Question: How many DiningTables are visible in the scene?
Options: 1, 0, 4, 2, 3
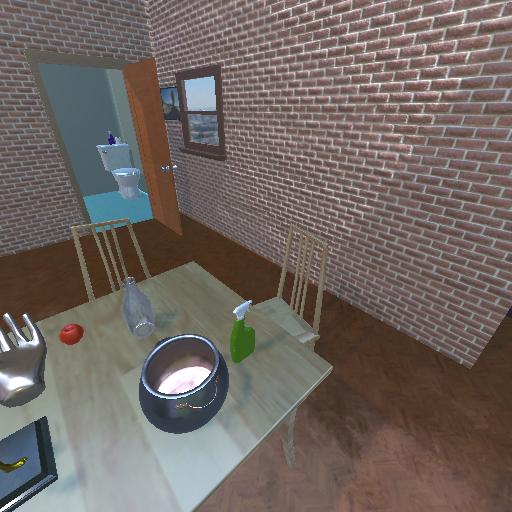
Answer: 1